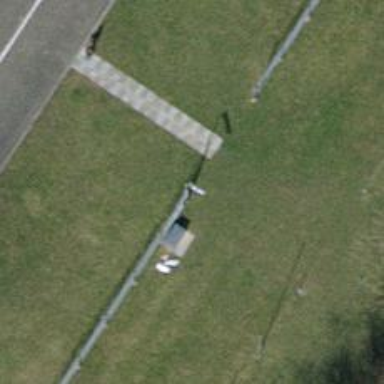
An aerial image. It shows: Windsock at the airport.